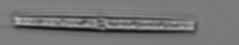
Label: pennate_Thalassionema